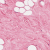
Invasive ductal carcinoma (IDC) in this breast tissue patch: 0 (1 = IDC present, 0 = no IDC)